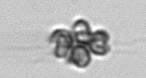
Label: Corymbellus